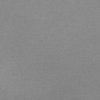
Label: dusty